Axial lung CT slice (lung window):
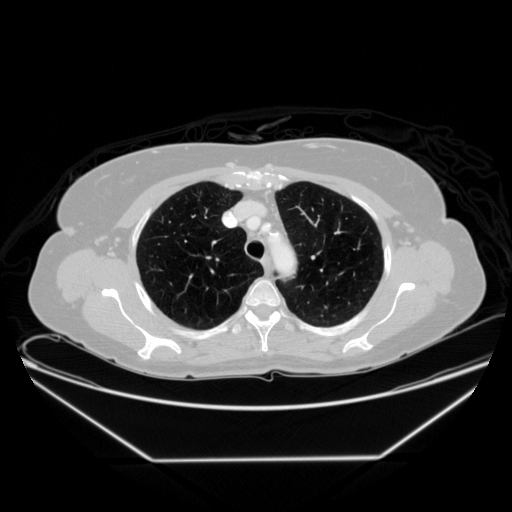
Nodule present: no